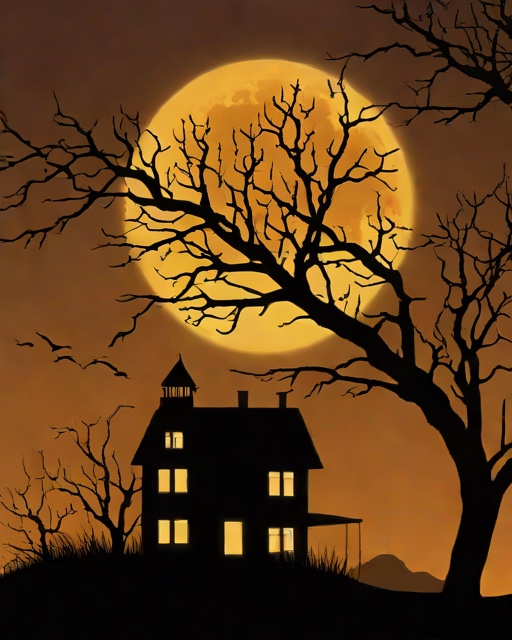
Category: Halloween